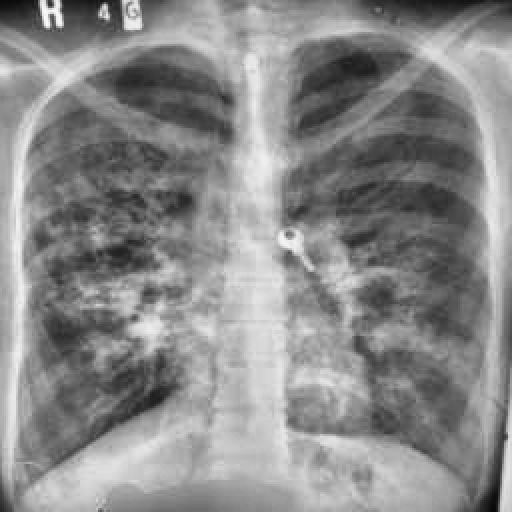
Finding: TUBERCULOSIS